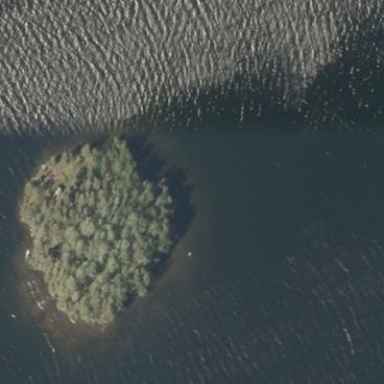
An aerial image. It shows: Island.